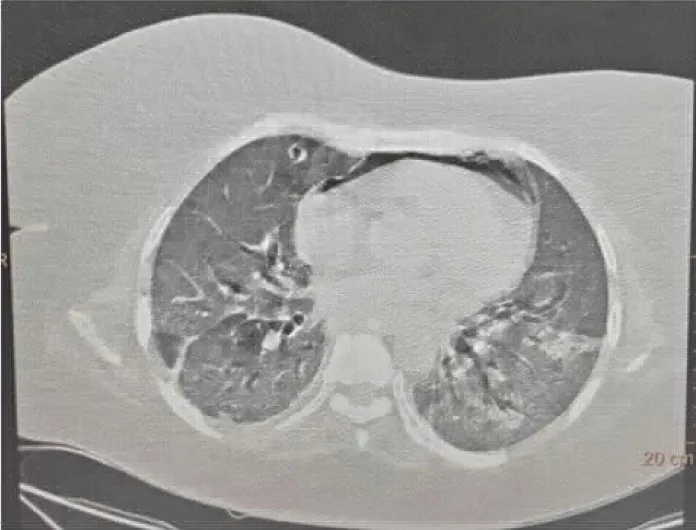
CASE 12: pneumopericardium on CT image.
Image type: radiology (ct)